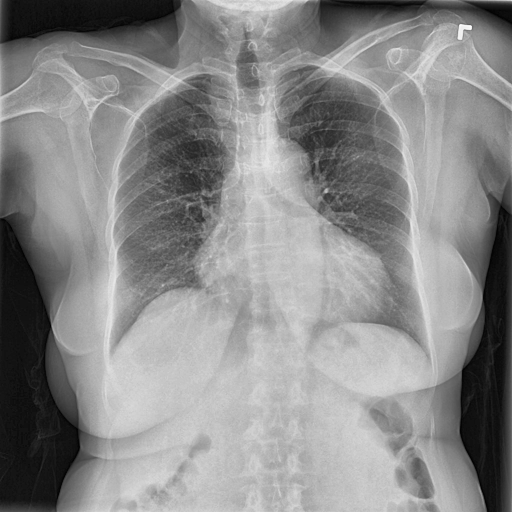
Finding: NORMAL